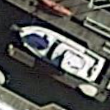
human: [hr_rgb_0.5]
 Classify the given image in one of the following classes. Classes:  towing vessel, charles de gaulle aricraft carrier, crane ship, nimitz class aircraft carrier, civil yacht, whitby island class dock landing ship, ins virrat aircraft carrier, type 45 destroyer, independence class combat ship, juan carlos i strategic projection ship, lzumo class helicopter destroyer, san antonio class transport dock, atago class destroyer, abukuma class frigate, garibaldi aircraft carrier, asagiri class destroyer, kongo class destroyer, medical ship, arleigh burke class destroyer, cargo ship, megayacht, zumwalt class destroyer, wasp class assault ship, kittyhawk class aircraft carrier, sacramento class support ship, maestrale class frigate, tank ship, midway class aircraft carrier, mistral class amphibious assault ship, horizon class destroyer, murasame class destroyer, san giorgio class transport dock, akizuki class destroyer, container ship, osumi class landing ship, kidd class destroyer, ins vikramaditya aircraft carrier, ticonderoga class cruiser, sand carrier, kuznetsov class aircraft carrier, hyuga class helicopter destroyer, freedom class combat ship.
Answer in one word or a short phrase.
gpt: Civil yacht